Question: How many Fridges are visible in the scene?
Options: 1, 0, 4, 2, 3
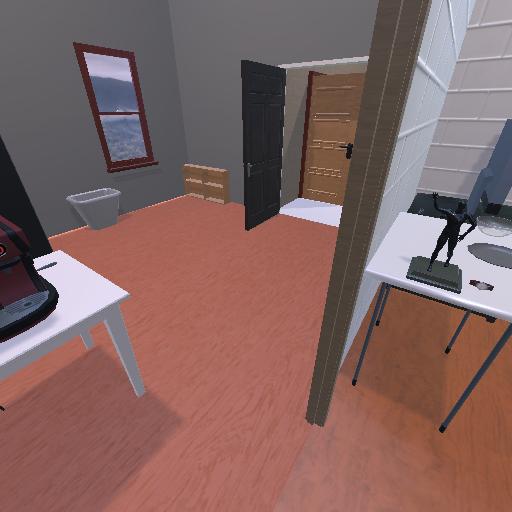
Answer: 1